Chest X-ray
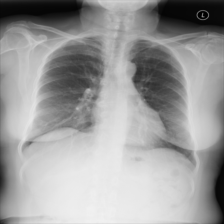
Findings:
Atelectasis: negative
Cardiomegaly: negative
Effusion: negative
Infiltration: negative
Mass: negative
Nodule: negative
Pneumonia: negative
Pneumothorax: negative
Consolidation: negative
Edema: negative
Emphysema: negative
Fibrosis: negative
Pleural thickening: negative
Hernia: negative